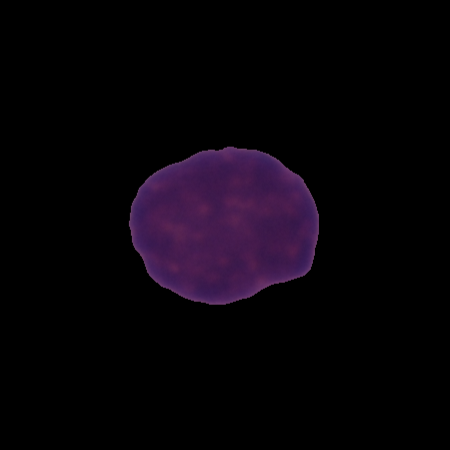
Label: healthy